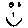
Label: smiley face